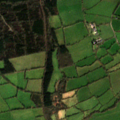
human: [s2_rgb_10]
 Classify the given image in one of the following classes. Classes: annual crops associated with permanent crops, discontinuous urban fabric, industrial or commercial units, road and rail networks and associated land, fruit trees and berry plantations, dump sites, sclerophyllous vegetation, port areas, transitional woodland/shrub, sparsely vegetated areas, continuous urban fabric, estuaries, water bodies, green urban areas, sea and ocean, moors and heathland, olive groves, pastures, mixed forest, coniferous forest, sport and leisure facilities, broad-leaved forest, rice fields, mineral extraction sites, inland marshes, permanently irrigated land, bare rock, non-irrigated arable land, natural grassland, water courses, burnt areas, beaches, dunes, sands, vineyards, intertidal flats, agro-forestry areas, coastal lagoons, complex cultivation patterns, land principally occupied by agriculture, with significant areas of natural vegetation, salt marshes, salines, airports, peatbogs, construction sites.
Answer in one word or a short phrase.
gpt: non-irrigated arable land, pastures, coniferous forest